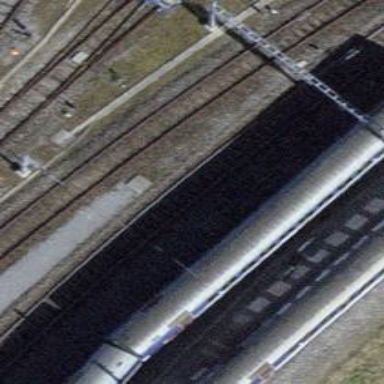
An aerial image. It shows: Railway track with contact lines for electrification.